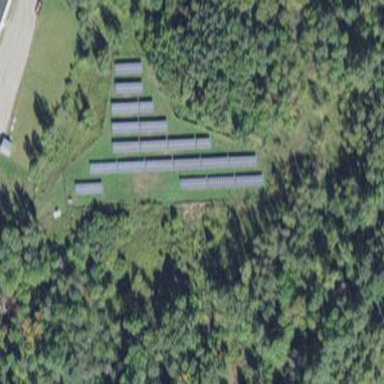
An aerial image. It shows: Solar power plant using photovoltaic technology to generate electricity.